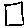
Label: square